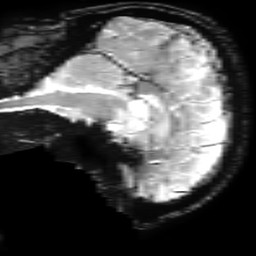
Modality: T2starw
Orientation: sagittal
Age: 71
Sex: male
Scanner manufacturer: ge
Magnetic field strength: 3 T
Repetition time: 0.65 s
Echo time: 0.02 s